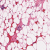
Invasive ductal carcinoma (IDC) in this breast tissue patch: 0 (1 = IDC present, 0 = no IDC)